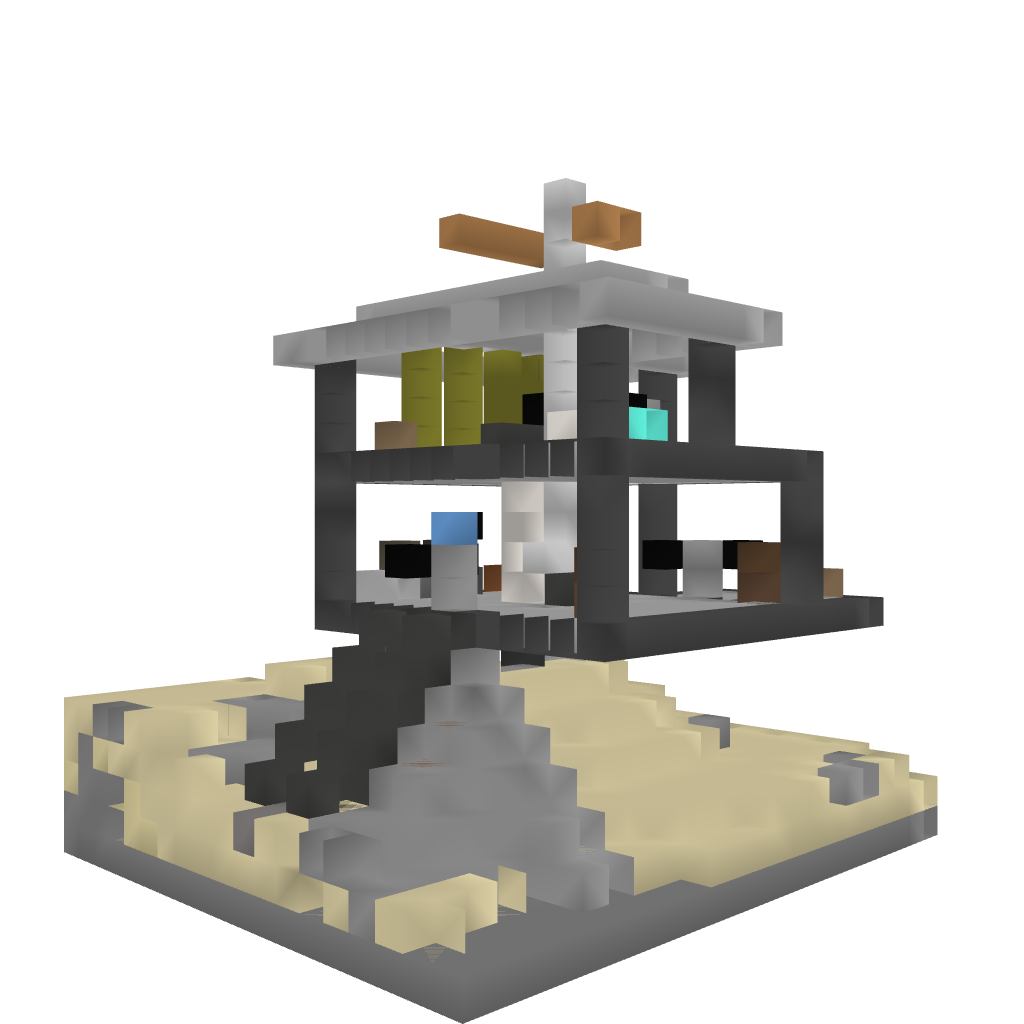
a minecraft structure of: Modern beach house